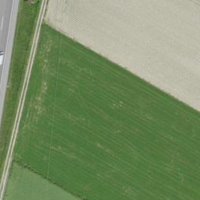
EUNIS habitat code: 57
Species observed at this site:
Corvus corone
Sturnus vulgaris